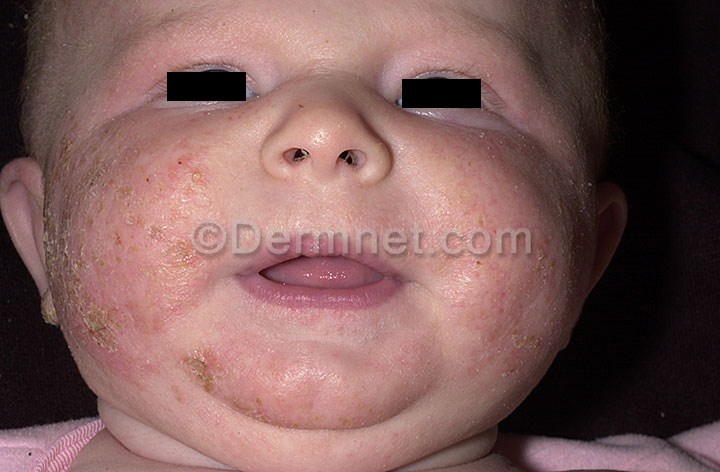
Disease: Atopic Dermatitis Photos